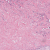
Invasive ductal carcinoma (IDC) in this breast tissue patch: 1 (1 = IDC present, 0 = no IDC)